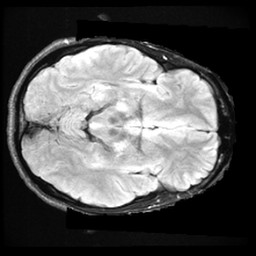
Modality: FLAIR
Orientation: axial
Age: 22
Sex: male
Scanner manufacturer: ge
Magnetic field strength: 3 T
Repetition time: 11 s
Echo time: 0.1497 s